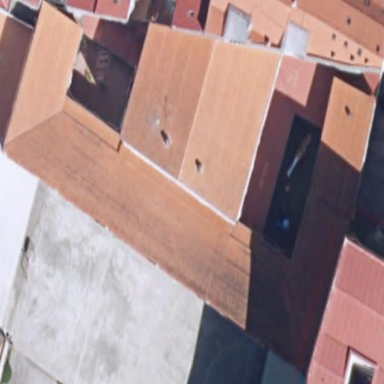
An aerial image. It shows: School building.